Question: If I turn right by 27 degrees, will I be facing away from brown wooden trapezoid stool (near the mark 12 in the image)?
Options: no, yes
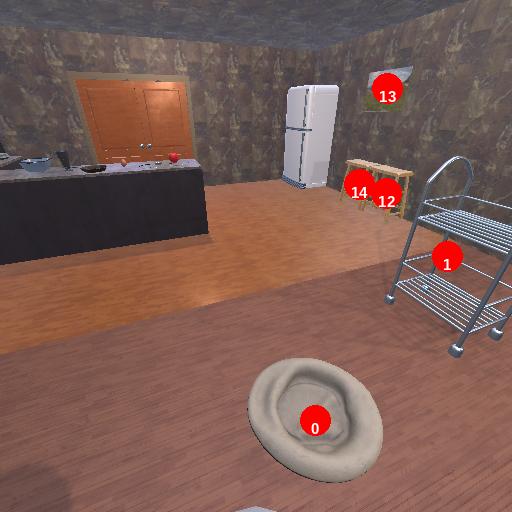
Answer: no